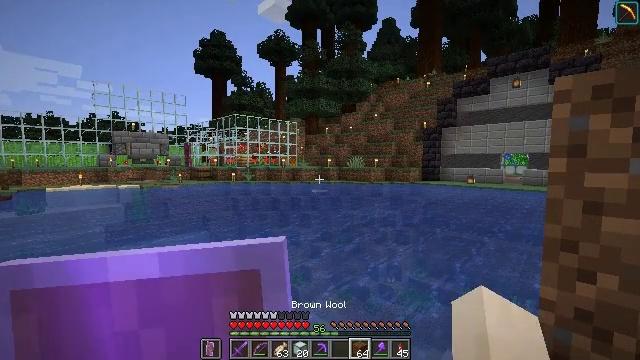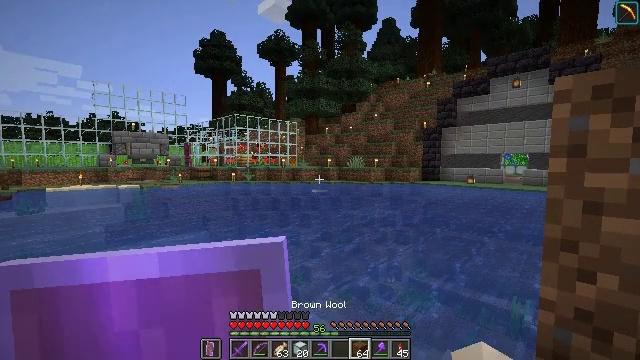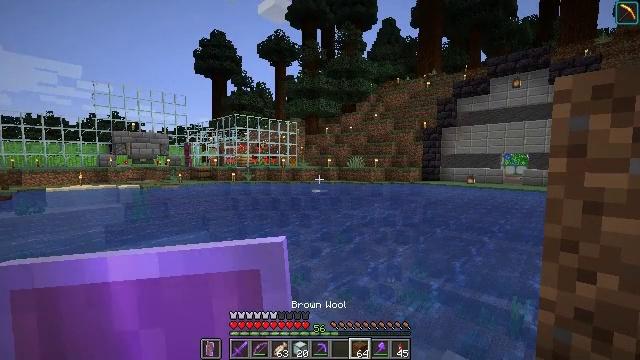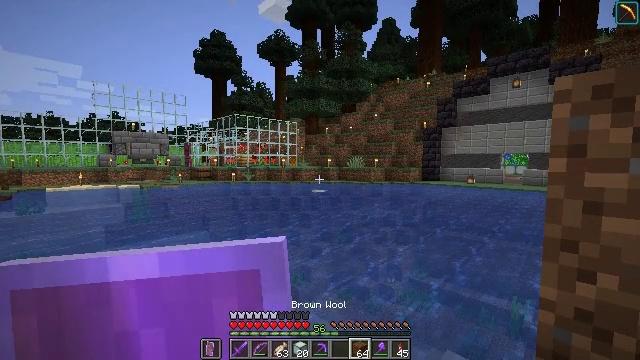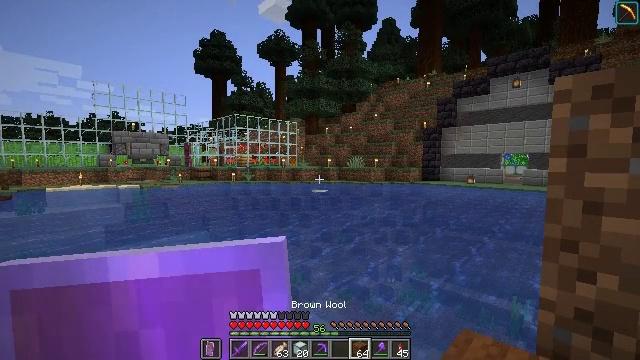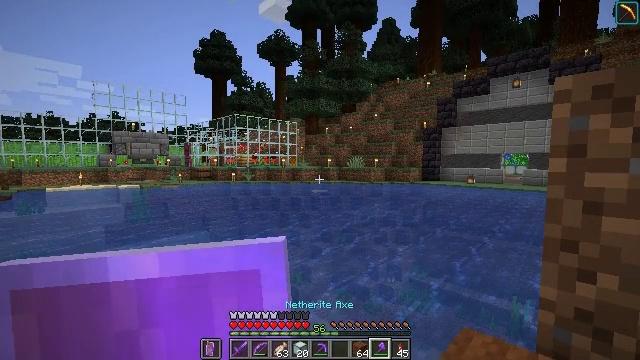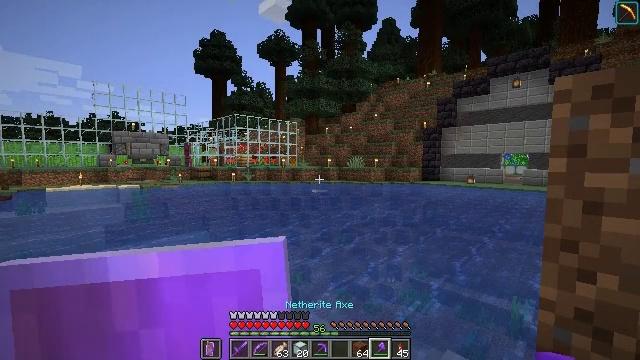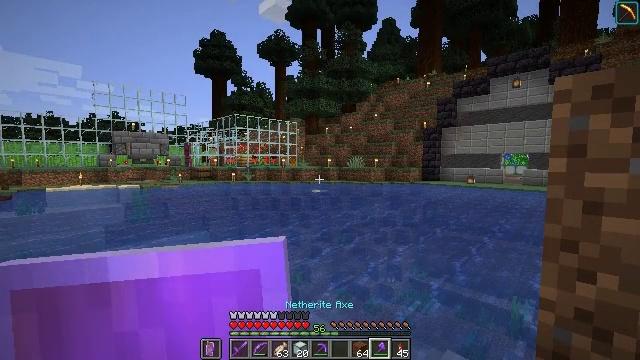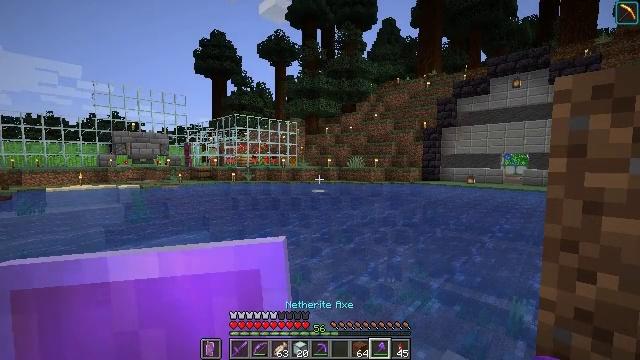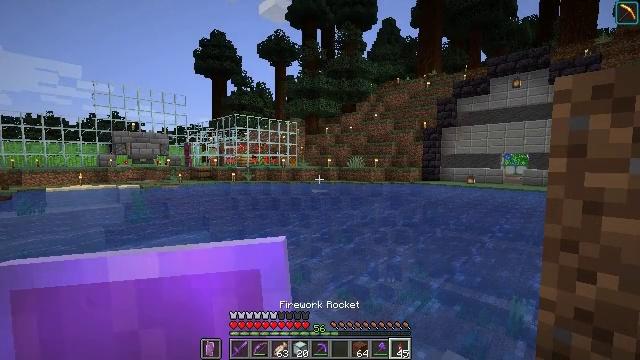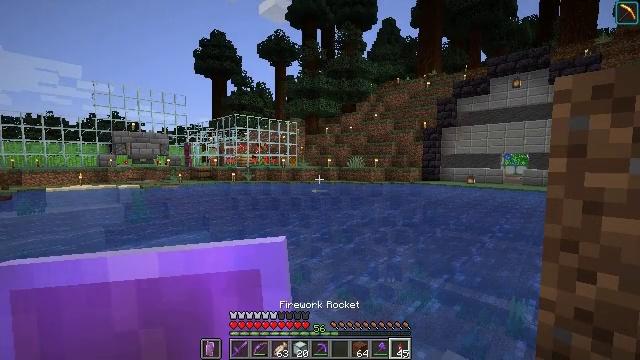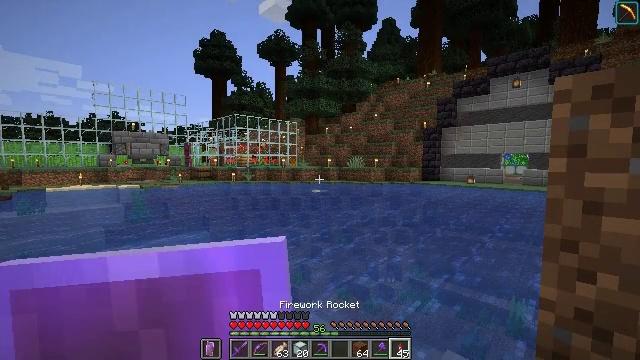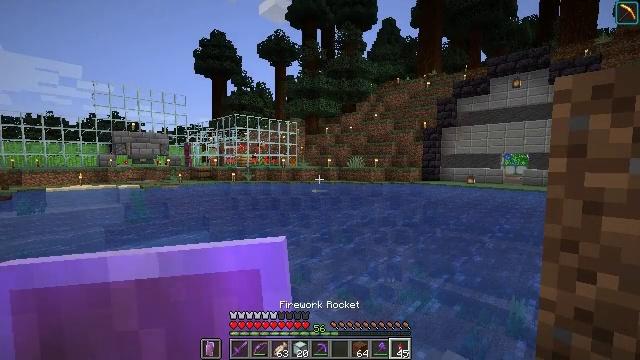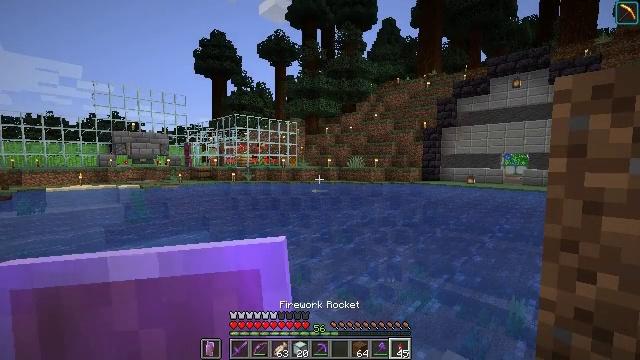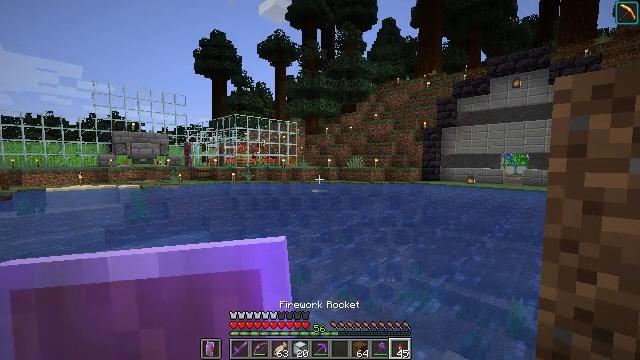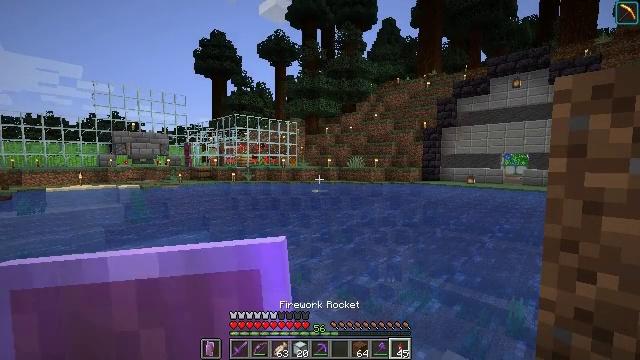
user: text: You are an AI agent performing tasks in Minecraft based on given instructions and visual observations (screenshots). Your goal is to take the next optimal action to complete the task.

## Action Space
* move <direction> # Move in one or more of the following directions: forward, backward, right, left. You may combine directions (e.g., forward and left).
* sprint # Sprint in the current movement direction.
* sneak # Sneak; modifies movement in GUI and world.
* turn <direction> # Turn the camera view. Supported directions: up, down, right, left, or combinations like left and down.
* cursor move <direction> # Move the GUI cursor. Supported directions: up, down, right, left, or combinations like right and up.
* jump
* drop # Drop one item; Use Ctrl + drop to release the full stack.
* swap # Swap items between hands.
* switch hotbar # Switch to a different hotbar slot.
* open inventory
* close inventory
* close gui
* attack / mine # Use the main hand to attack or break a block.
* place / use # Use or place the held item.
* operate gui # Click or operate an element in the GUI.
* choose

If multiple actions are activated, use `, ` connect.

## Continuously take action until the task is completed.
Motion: motion action
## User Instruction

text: Open a crafting table to make a brown carpet.
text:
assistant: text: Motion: no_op
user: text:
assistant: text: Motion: no_op
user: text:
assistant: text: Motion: no_op
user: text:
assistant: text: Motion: no_op
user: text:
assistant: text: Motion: no_op
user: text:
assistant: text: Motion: no_op
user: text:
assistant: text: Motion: no_op
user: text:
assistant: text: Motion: no_op
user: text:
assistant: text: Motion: no_op
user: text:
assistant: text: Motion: no_op
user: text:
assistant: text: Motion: no_op
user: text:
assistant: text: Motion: no_op
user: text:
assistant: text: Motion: no_op
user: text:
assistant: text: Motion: no_op
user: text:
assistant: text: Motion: sprint
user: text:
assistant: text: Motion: sprint
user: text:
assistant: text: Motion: move forward, sprint
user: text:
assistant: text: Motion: move forward, sprint
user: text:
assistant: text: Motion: move forward, sprint
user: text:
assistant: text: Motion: move forward, sprint
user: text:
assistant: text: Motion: move forward, sprint, jump
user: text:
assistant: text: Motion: move forward, sprint, jump
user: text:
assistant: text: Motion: move forward, sprint, turn up, jump
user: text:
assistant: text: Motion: move forward, sprint, turn right and up, jump
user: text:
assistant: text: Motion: move forward, sprint, turn right and up
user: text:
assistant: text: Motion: move forward, sprint, turn right and up
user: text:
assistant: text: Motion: move forward, sprint, turn right and up
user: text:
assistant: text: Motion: move forward, sprint, turn right, jump
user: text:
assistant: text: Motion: move forward, sprint, use / place, jump
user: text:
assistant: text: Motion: move forward, sprint, use / place, jump